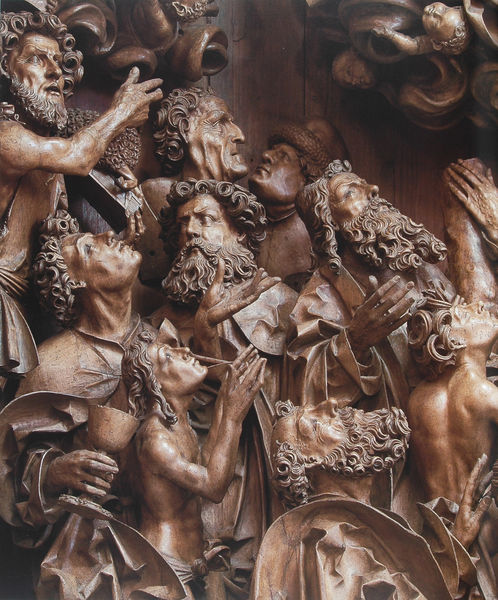
Titel: Marienaltar, Mittelschrein, linke Apostelgruppe, vorn Petrus, links Johannes Ev. mit bittflehender Seele
Künstler: Meister von Mauer
Standort: Mauer bei Melk
Institution: St. Maria am grünen Anger
Schlagwörter: hand, himmel, kopf, körper, mann, nackt, menschen, bewegung, braun, finger, glas, holz, hut, köpfe, licht, mund, männer, nase, zeichen, blick, tuch, alt, bart, bärte, gesichter, jung, mütze, wand, arm, arme, augen, blicke, falten, gesicht, ärmel, gesten, hände, schauen, kirche, auge, figur, gewand, haare, kelch, stoff, gewänder, gotik, kinn, lippen, locken, engel, krug, putte, putto, skulptur, relief, farbig, holzschnitt, figuren, gefaltet, münder, nasen, detail, glatze, bronze, faltenwurf, zeigen, foto, becher, antike, buch, religion, holzstich, hakennase, mäntel, hälse, beten, gebet, allegorie, kunst, staunen, altar, schnitzerei, photo, römer, gotisch, muskel, mittelalter, segen, griechenland, pokal, deuten, reliefs, fotographie, pute, putti, kelche, weise, schnitzereien, altarbild, bitten, betten, schnitzaltar, statur, aufschauen, himmelwärts, holzschnitzerei, schnitzere, gelockt, holzrelief, gewnd, halbrelief, altarausschnitt, bäritg, holuz, nackt#, bronzestich, rümer